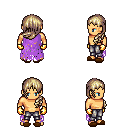
a pixel art fantasy rpg character, male body template, human, tanned skin, maroon tattered cape, metal pants, white blonde left-swept hairstyle, gold gloves, brown slippers, four views (front, back, left, right), 2x2 character sprite sheet, small pixel art, hard edges, no anti-aliasing